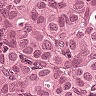
Metastatic tissue present: yes